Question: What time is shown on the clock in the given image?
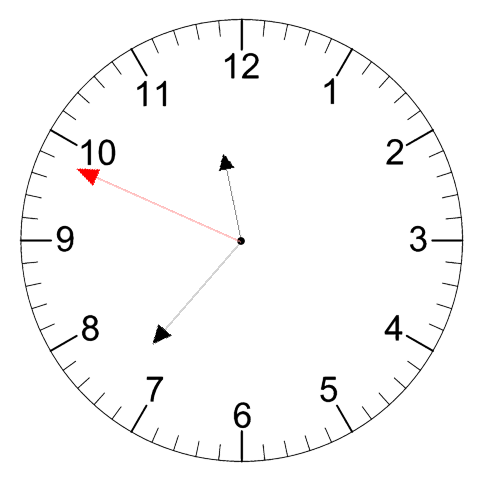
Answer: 11:36:49